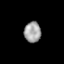
Tissue: lung
Cell type: Epithelial cells
Senescence score: 0.24
Nuclear area (px): 340
Mean DAPI intensity: 159.953